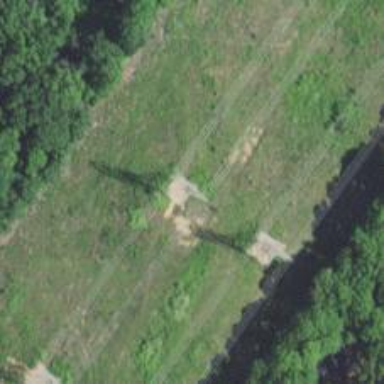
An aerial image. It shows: Power tower.